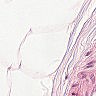
Metastatic tissue present: no